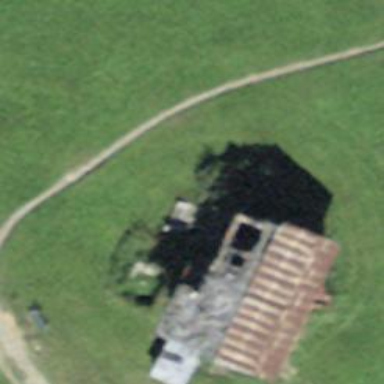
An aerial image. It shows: Building with tiled roof.